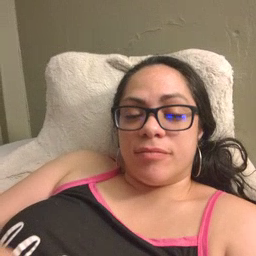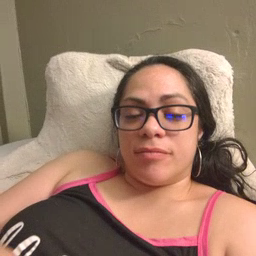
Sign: kitty